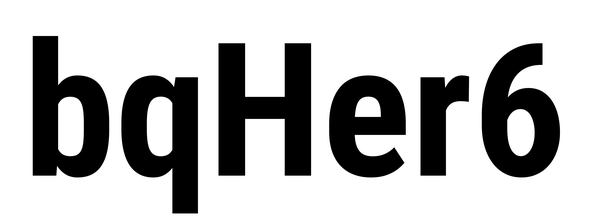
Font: Roboto_Condensed_Bold